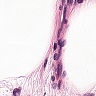
Metastatic tissue present: no